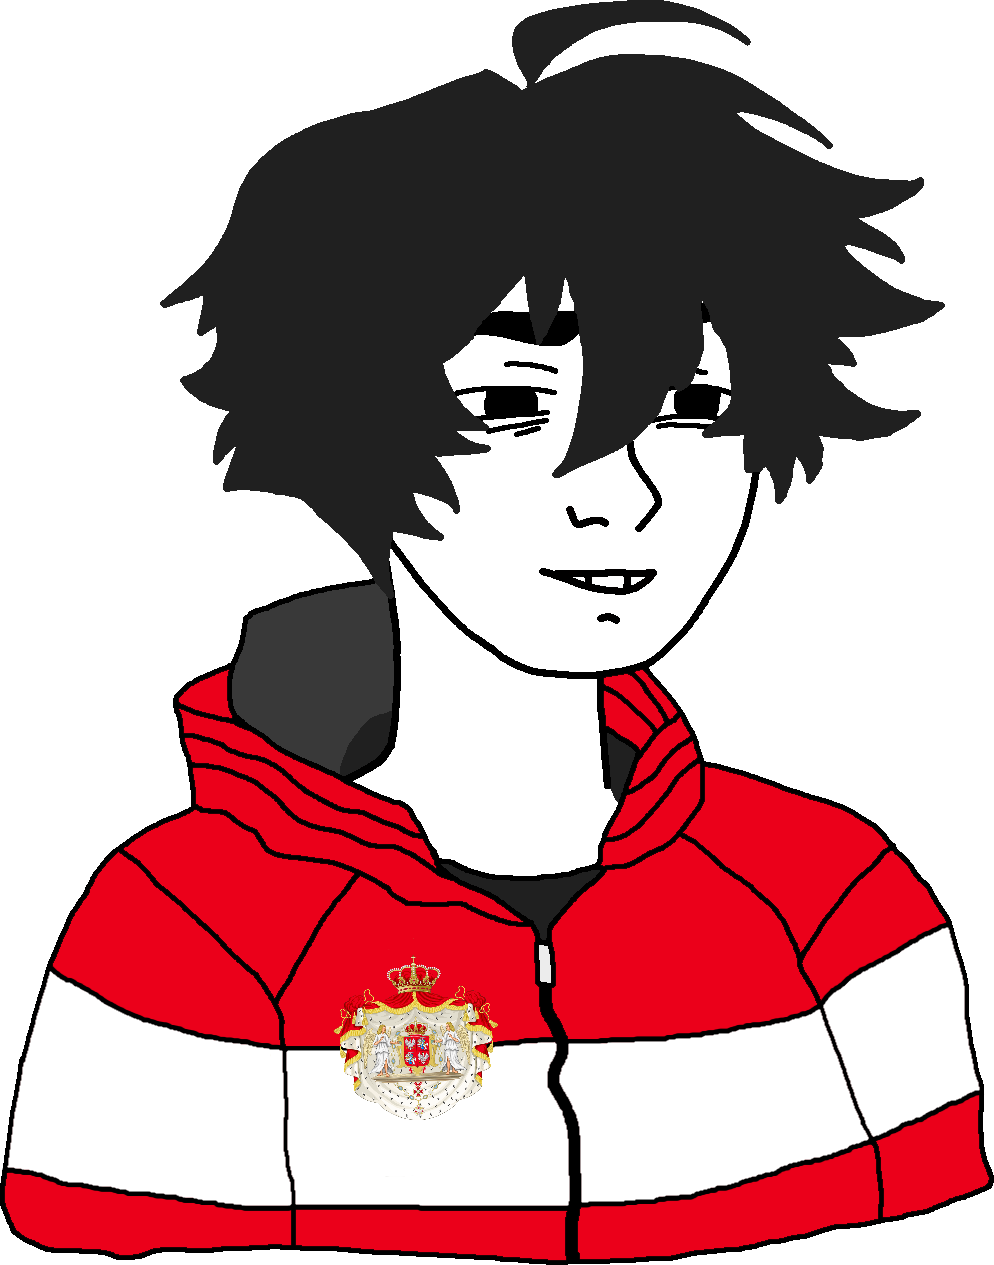
Label: 5_Twinkjak